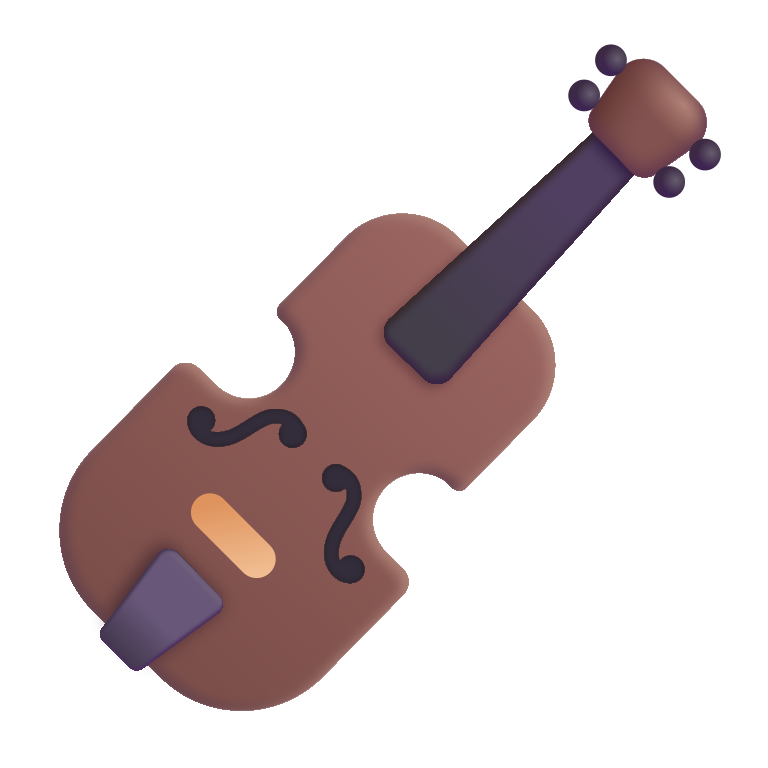
violin color